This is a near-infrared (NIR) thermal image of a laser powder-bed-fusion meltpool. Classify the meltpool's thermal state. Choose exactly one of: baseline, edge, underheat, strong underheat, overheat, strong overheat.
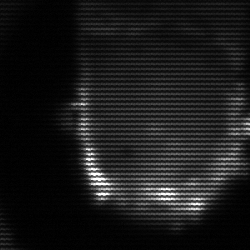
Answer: baseline